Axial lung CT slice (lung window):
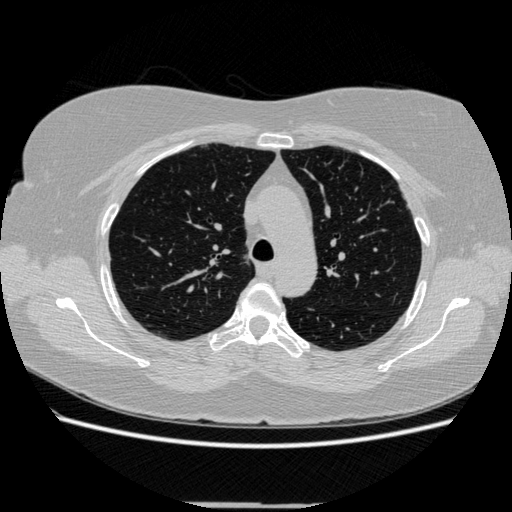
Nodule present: no